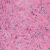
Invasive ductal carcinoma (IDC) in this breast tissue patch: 0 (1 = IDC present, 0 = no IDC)